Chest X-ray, PA view. Patient: 66 years old, sex M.
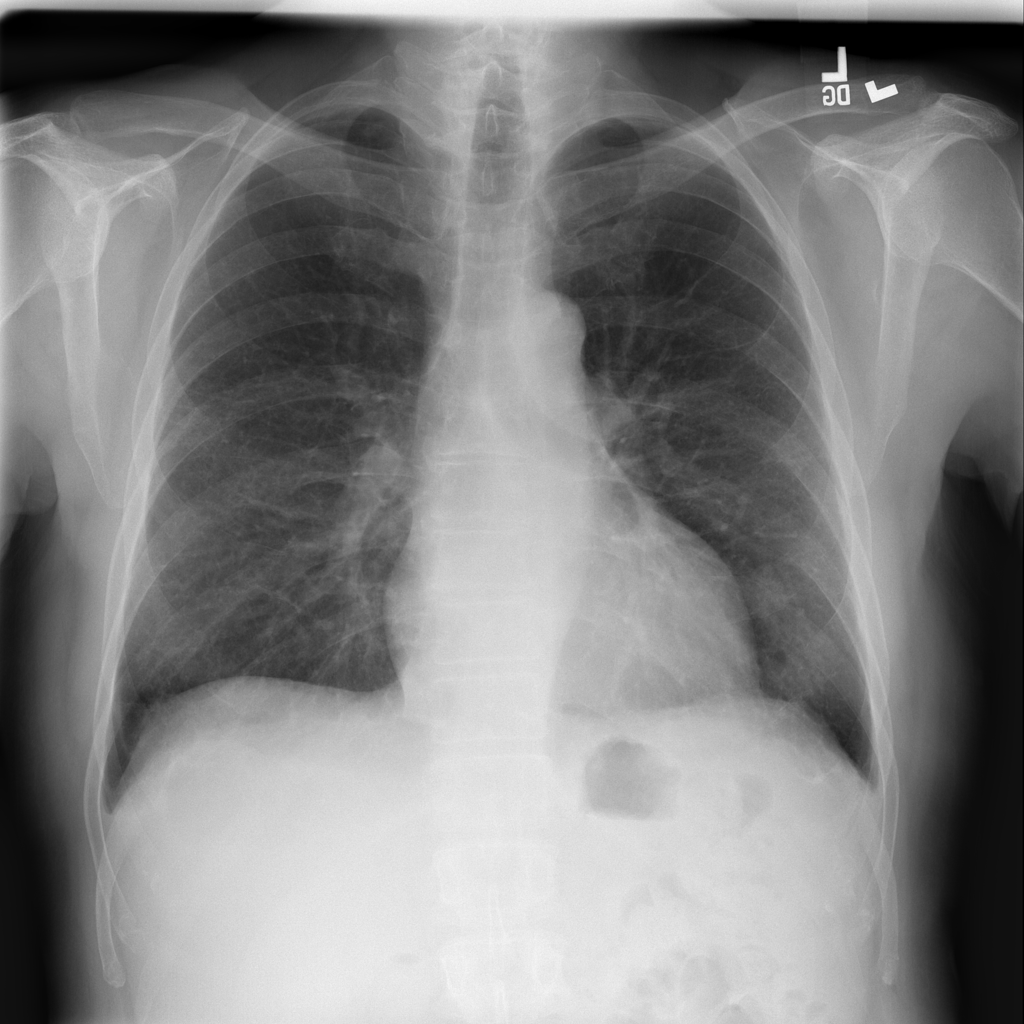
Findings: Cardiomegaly